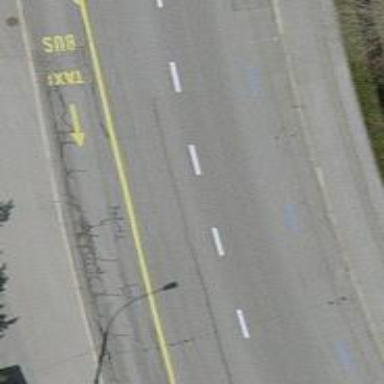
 with bus lane on the right. It also has trolley wires for public transportation."